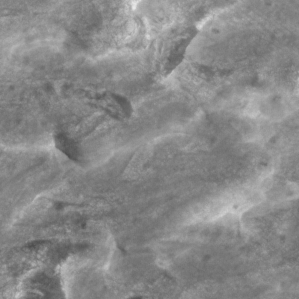
Label: non_frost